Question: Suppose I have the following data:
'''
> print(data)
date gdp unemp_rate cpi_index rpi_index var1 var2 var3 var4
1 8/31/2009 23:00:00 0.002000575 0.0 0.006539081 0.008466604 0.041601305 0.193230747 0.002260496 0.016428674
2 12/1/2009 0:00:00 0.003890642 0.0 0.007278347 0.011660448 0.012048193 0.022703903 0.003004489 0.015541372
3 3/1/2010 0:00:00 0.005088272 0.2 0.007439852 0.011065007 0.028750000 -0.222946928 0.002789741 0.015225019
4 5/31/2010 23:00:00 0.009771946 -0.1 0.012874890 0.019151847 0.015448707 0.137959240 0.000843318 0.003532365
5 8/31/2010 23:00:00 0.006467518 -0.1 0.002928654 0.004474273 0.016524217 0.119414245 0.001498776 0.006978383
6 12/1/2010 0:00:00 0.000247441 0.1 0.010128833 0.011135857 -0.021860987 -0.098281638 -0.002076772 0.013506623
7 3/1/2011 0:00:00 0.005362386 -0.1 0.014669842 0.017180617 -0.008997135 -0.104039862 0.000737306 0.005057618
8 5/31/2011 23:00:00 0.002284132 0.1 0.015393251 0.017323517 -0.003816573 0.108217236 0.001119267 0.006603190
9 8/31/2011 23:00:00 0.006963250 0.4 0.006089083 0.005534270 0.019330121 0.191878865 0.001567801 0.006242028
10 12/1/2011 0:00:00 -0.000147759 0.1 0.009548705 0.010160881 -0.010990888 -0.079442157 0.002012014 0.010126316
11 3/1/2012 0:00:00 0.000677327 -0.2 0.003463403 0.004191115 -0.000230322 -0.091365159 0.004426378 0.009523975
12 5/31/2012 23:00:00 -0.001779548 -0.2 0.008184866 0.010851419 0.012325059 0.013284528 0.010746497 0.013690636
13 8/31/2012 23:00:00 0.008329224 -0.1 0.002730592 0.003715937 0.017636684 0.072261170 0.001646379 0.018186905
14 12/1/2012 0:00:00 -0.003377040 -0.1 0.012079435 0.011929247 -0.006708783 -0.005000292 0.000966773 0.012595370
15 3/1/2013 0:00:00 0.005957449 0.0 0.004513875 0.005691057 -0.000787978 -0.137470909 0.000978465 0.015526088
16 5/31/2013 23:00:00 0.006427064 0.0 0.007228126 0.009296686 0.018419422 0.225735629 0.001693297 0.014078954
17 8/31/2013 23:00:00 0.007166400 -0.2 0.003024506 0.004805767 0.024889381 0.189354653 0.002163410 0.012134669
18 12/1/2013 0:00:00 0.004061822 -0.4 0.006102001 0.006377043 0.011171074 0.039039948 0.004515371 0.011188655
19 3/1/2014 0:00:00 0.006772674 -0.4 0.000928235 0.005544554 0.022735763 -0.085462281 0.004334033 0.021969445
20 5/31/2014 23:00:00 0.007517419 -0.5 0.007057474 0.008270973 0.039503209 0.093873476 0.004611893 0.015191039
21 8/31/2014 23:00:00 0.006551699 -0.3 0.000405809 0.003515625 0.039508032 0.085234886 0.004022014 0.011791335
'''
I want to create a correlation matrix / heatmap where I have var1, var2, var3 and var4 on the left hand side, whilst having gdp, unemp_rate, cpi_index and rpi_index on the top.
I have sketched out what I mean using Excel:

I have tried to use packages such as 'corrplot' and 'corrgram' to construct the cprrelation matrix, but so far have had no success. I do not need the output to be exactly like the Excel sketch - I just need it so that I have var1, var2, var3 and var4 on the left hand side, whilst having gdp, unemp_rate, cpi_index and rpi_index on the top. It doesn't have to be 'corrplot' or 'corrgram' either - any other packages that can get the desired output is perfectly fine.
Any help on this would be greatly appreciated.
Thanks in advance!
Here's the 'dput(data)' if you are looking to put this in R.
'''
> dput(data)
structure(list(date = structure(c(16L, 1L, 6L, 11L, 17L, 2L,
7L, 12L, 18L, 3L, 8L, 13L, 19L, 4L, 9L, 14L, 20L, 5L, 10L, 15L,
21L), .Label = c("12/1/2009 0:00:00", "12/1/2010 0:00:00", "12/1/2011 0:00:00",
"12/1/2012 0:00:00", "12/1/2013 0:00:00", "3/1/2010 0:00:00",
"3/1/2011 0:00:00", "3/1/2012 0:00:00", "3/1/2013 0:00:00", "3/1/2014 0:00:00",
"5/31/2010 23:00:00", "5/31/2011 23:00:00", "5/31/2012 23:00:00",
"5/31/2013 23:00:00", "5/31/2014 23:00:00", "8/31/2009 23:00:00",
"8/31/2010 23:00:00", "8/31/2011 23:00:00", "8/31/2012 23:00:00",
"8/31/2013 23:00:00", "8/31/2014 23:00:00"), class = "factor"),
gdp = c(0.002000575, 0.003890642, 0.005088272, 0.009771946,
0.006467518, 0.000247441, 0.005362386, 0.002284132, 0.<PHONE>,
-0.000147759, 0.000677327, -0.001779548, 0.008329224, -0.<PHONE>,
0.005957449, 0.006427064, <PHONE>, 0.004061822, 0.006772674,
0.007517419, 0.006551699), unemp_rate = c(0, 0, 0.2, -0.1,
-0.1, 0.1, -0.1, 0.1, 0.4, 0.1, -0.2, -0.2, -0.1, -0.1, 0,
0, -0.2, -0.4, -0.4, -0.5, -0.3), cpi_index = c(0.006539081,
0.007278347, 0.007439852, 0.<PHONE>, 0.002928654, 0.010128833,
0.014669842, 0.015393251, 0.006089083, 0.009548705, 0.003463403,
0.008184866, 0.002730592, 0.012079435, 0.004513875, 0.007228126,
0.003024506, 0.006102001, 0.000928235, 0.007057474, 0.000405809
), rpi_index = c(0.008466604, 0.011660448, 0.011065007, 0.019151847,
0.004474273, 0.011135857, 0.017180617, 0.017323517, 0.<PHONE>,
0.010160881, 0.004191115, 0.010851419, 0.003715937, 0.011929247,
0.005691057, 0.009296686, 0.004805767, 0.006377043, 0.005544554,
0.008270973, 0.003515625), var1 = c(0.041601305, 0.012048193,
0.02875, 0.015448707, 0.016524217, -0.021860987, -0.008997135,
-0.003816573, 0.019330121, -0.010990888, -0.000230322, 0.012325059,
0.017636684, -0.006708783, -0.000787978, 0.018419422, 0.024889381,
0.011171074, 0.022735763, 0.039503209, 0.039508032), var2 = c(0.193230747,
0.022703903, -0.222946928, 0.<PHONE>, 0.119414245, -0.098281638,
-0.104039862, 0.108217236, 0.191878865, -0.079442157, -0.091365159,
0.013284528, 0.<PHONE>, -0.005000292, -0.137470909, 0.225735629,
0.189354653, 0.039039948, -0.085462281, 0.093873476, 0.085234886
), var3 = c(0.002260496, 0.003004489, 0.002789741, 0.000843318,
0.001498776, -0.002076772, 0.000737306, 0.001119267, 0.001567801,
0.002012014, 0.004426378, 0.010746497, 0.001646379, 0.000966773,
0.000978465, 0.001693297, 0.<PHONE>, 0.004515371, 0.004334033,
0.004611893, 0.004022014), var4 = c(0.016428674, 0.015541372,
0.015225019, 0.003532365, 0.006978383, 0.013506623, 0.005057618,
0.<PHONE>, 0.006242028, 0.010126316, 0.009523975, 0.013690636,
0.018186905, 0.<PHONE>, 0.015526088, 0.014078954, 0.012134669,
0.011188655, 0.021969445, 0.015191039, 0.011791335)), .Names = c("date",
"gdp", "unemp_rate", "cpi_index", "rpi_index", "var1", "var2",
"var3", "var4"), class = "data.frame", row.names = c(NA, -21L
))
'''
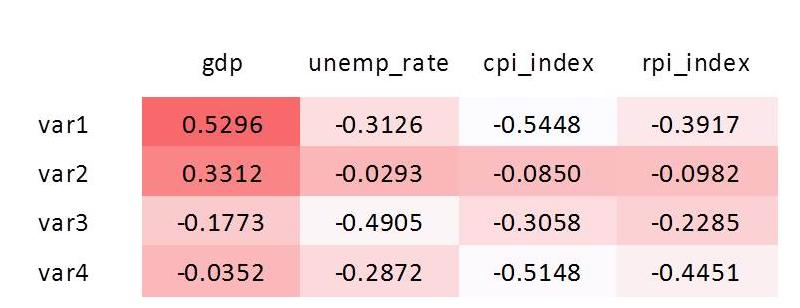
Answer: You can try the 'heatmap.2' function from the 'gplots' package which I like for heatmaps and it will give something very similar to the graph you are after (I rounded to second digit for the example below. Use as many digits as you want):
Some data manipulation initially:
'''
mycor <- cor(df[-1])
mycor <- round(mycor[5:8,1:4], 2)
mycor
#the data to plot
> mycor
gdp unemp_rate cpi_index rpi_index
var1 0.53 -0.31 -0.54 -0.39
var2 0.33 -0.03 -0.08 -0.10
var3 -0.18 -0.49 -0.31 -0.23
var4 -0.04 -0.29 -0.51 -0.45
'''
And for the plot:
'''
#libraries needed
library(gplots)
library(RColorBrewer)
#create the colours you need. In your case red, white and again red.
#You can specify any combination you want.
#If you want to intensify white try the below with
#c('c('red','white','white','red') and see what happens
my_palette <- colorRampPalette(c('red','white','red'))
#use the function below to plot the heatmap according to mycor table
heatmap.2(mycor, cellnote= mycor, main='Correlation', notecol='black',
density.info='none', trace='none', col=my_palette, dendrogram='none',
Colv='NA', margin=c(10,6))
'''

It is a very easy to use function, you can easily specify the colours you need and there are lots and lots of arguments you can use to change things in case you want something in a different way. Check '?heatmap.2'.